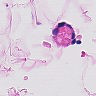
Metastatic tissue present: no